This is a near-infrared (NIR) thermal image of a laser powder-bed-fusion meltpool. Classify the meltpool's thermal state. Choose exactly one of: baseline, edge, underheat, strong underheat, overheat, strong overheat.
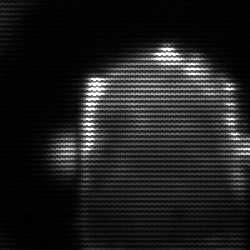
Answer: baseline